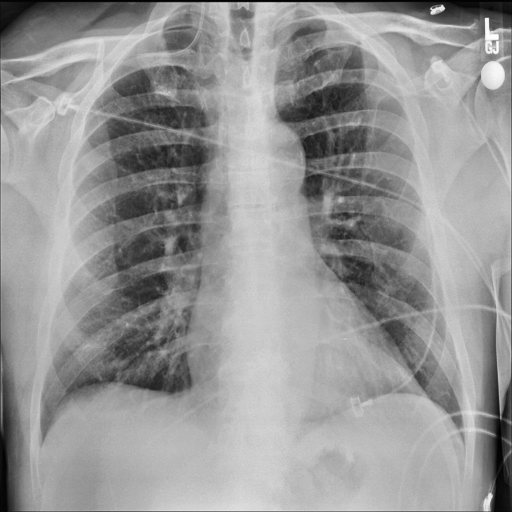
Finding: NORMAL